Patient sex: F
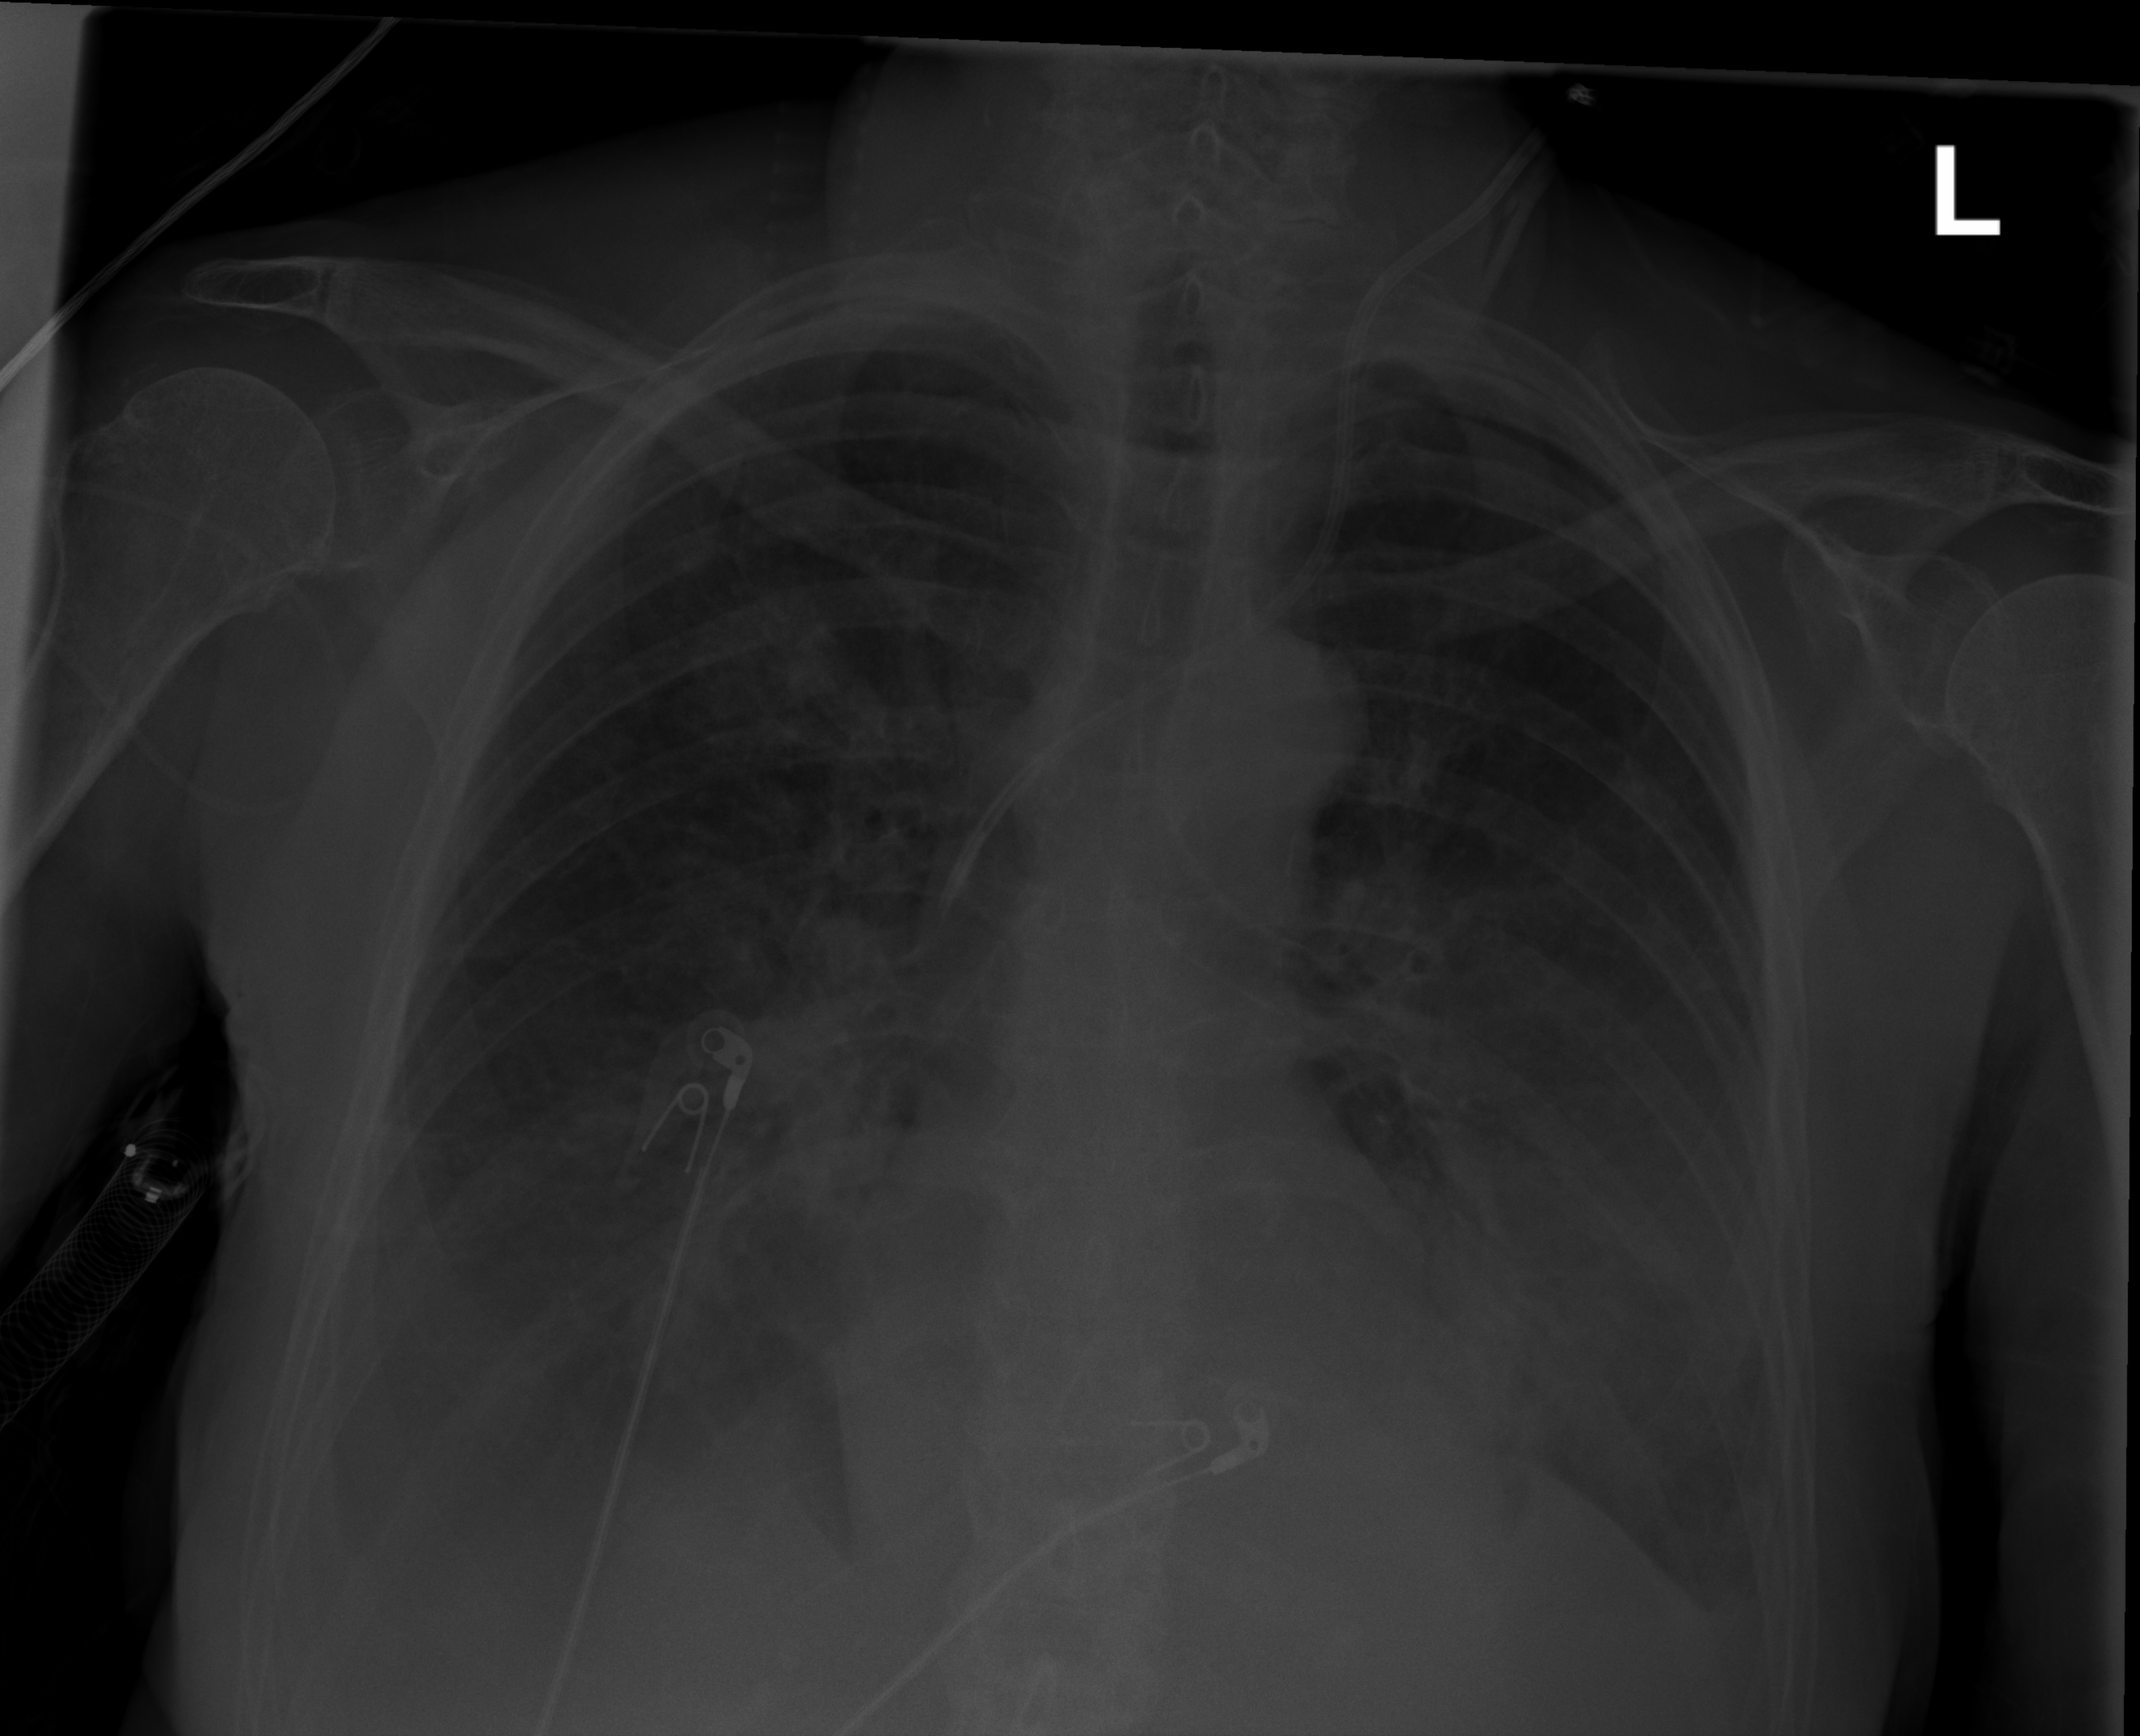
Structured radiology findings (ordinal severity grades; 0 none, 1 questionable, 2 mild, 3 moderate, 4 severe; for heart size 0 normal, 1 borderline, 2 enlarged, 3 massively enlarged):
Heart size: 0
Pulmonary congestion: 0
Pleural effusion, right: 3
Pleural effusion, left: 3
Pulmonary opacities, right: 3
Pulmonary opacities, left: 3
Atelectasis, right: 2
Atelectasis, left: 2